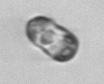
Label: Mesodinium